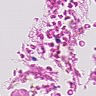
Metastatic tissue present: no